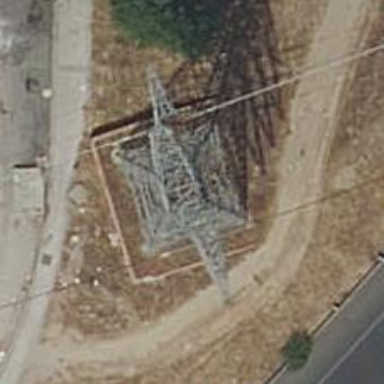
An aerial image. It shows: Lattice structure tower used for power transmission.